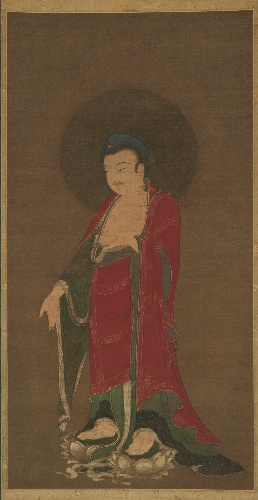
Title: 南宋 佚名 阿彌陀佛圖 軸|Buddha Amitabha Descending from His Pure Land
Date: late 13th century
Object type: Hanging scroll
Classification: Paintings
Medium: Hanging scroll; ink, color, and gold on silk
Culture: China
Period: Southern Song dynasty (1127–1279)
Dimensions: Image: 41 1/8 x 21 1/8 in. (104.5 x 53.7 cm)
Overall with mounting: 71 1/2 x 28 1/4 in. (181.6 x 71.8 cm)
Overall with knobs: 71 1/2 x 30 3/8 in. (181.6 x 77.2 cm)
Department: Asian Art
Credit line: Rogers Fund, 1987
Accession year: 1987
Repository: Metropolitan Museum of Art, New York, NY
Tags: Buddhism|Buddha